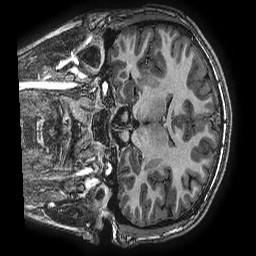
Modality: T1w
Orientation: coronal
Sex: male
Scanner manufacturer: ge
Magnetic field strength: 3 T
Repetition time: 0.00766 s
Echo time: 0.003476 s